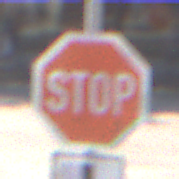
Verkehrszeichen: Stop
Zusatzzeichen unten: VerlaufVorfahrtsstrasse7
Umgebung: Outdoor, Urban
Tageszeit: MorningAfternoon
Wetter: Clear
Licht: Natural
Jahreszeit: NotSpecified
Kontrast: HighContrast